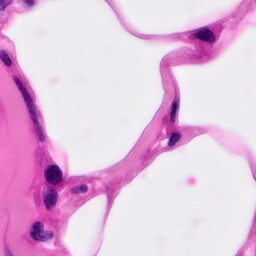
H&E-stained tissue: Pancreatic